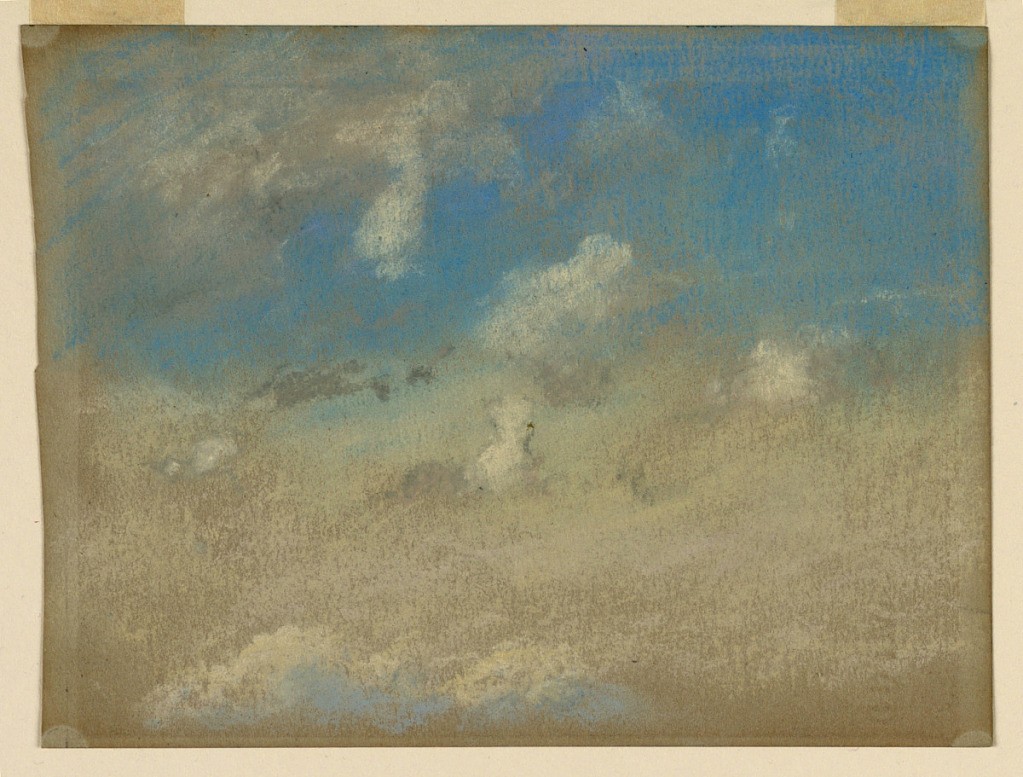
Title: Clouds on a Blue Sky
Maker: Walter Clark, American, 1848–1917
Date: ca. 1885
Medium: Pastel on grey paper
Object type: pastel
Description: Blue sky is shown with white clouds.